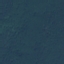
Land use / land cover class: Forest